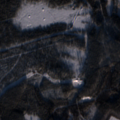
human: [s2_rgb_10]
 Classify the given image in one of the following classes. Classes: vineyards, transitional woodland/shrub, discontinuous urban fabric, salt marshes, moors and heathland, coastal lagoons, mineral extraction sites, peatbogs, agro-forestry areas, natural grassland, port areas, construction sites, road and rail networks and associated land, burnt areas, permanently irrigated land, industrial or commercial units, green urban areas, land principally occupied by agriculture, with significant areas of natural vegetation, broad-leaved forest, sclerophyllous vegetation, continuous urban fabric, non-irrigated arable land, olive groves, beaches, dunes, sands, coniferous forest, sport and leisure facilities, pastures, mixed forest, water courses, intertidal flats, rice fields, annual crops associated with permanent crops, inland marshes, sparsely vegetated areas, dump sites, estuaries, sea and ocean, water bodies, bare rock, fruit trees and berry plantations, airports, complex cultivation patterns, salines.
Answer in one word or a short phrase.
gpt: coniferous forest, mixed forest, transitional woodland/shrub, peatbogs